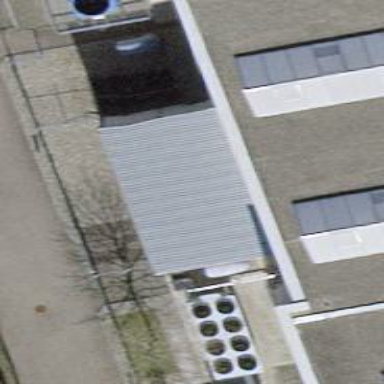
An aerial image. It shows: View of roof of building.